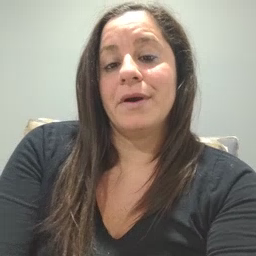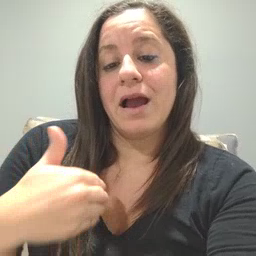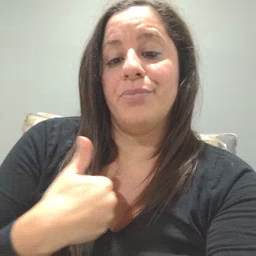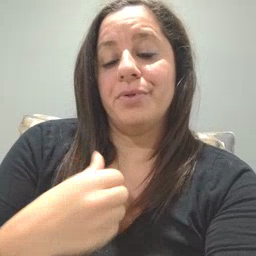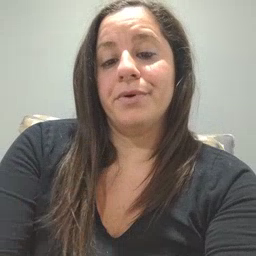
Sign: animal